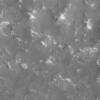
Label: not_dusty